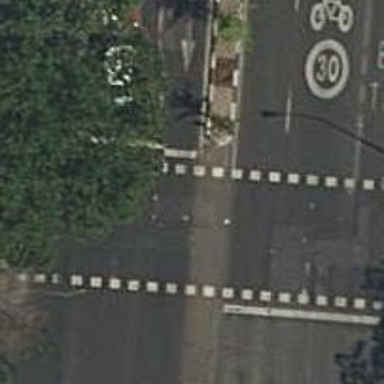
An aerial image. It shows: Road with traffic signals at crossing.